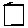
Label: square